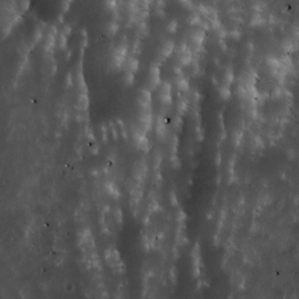
Label: non_frost